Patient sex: M
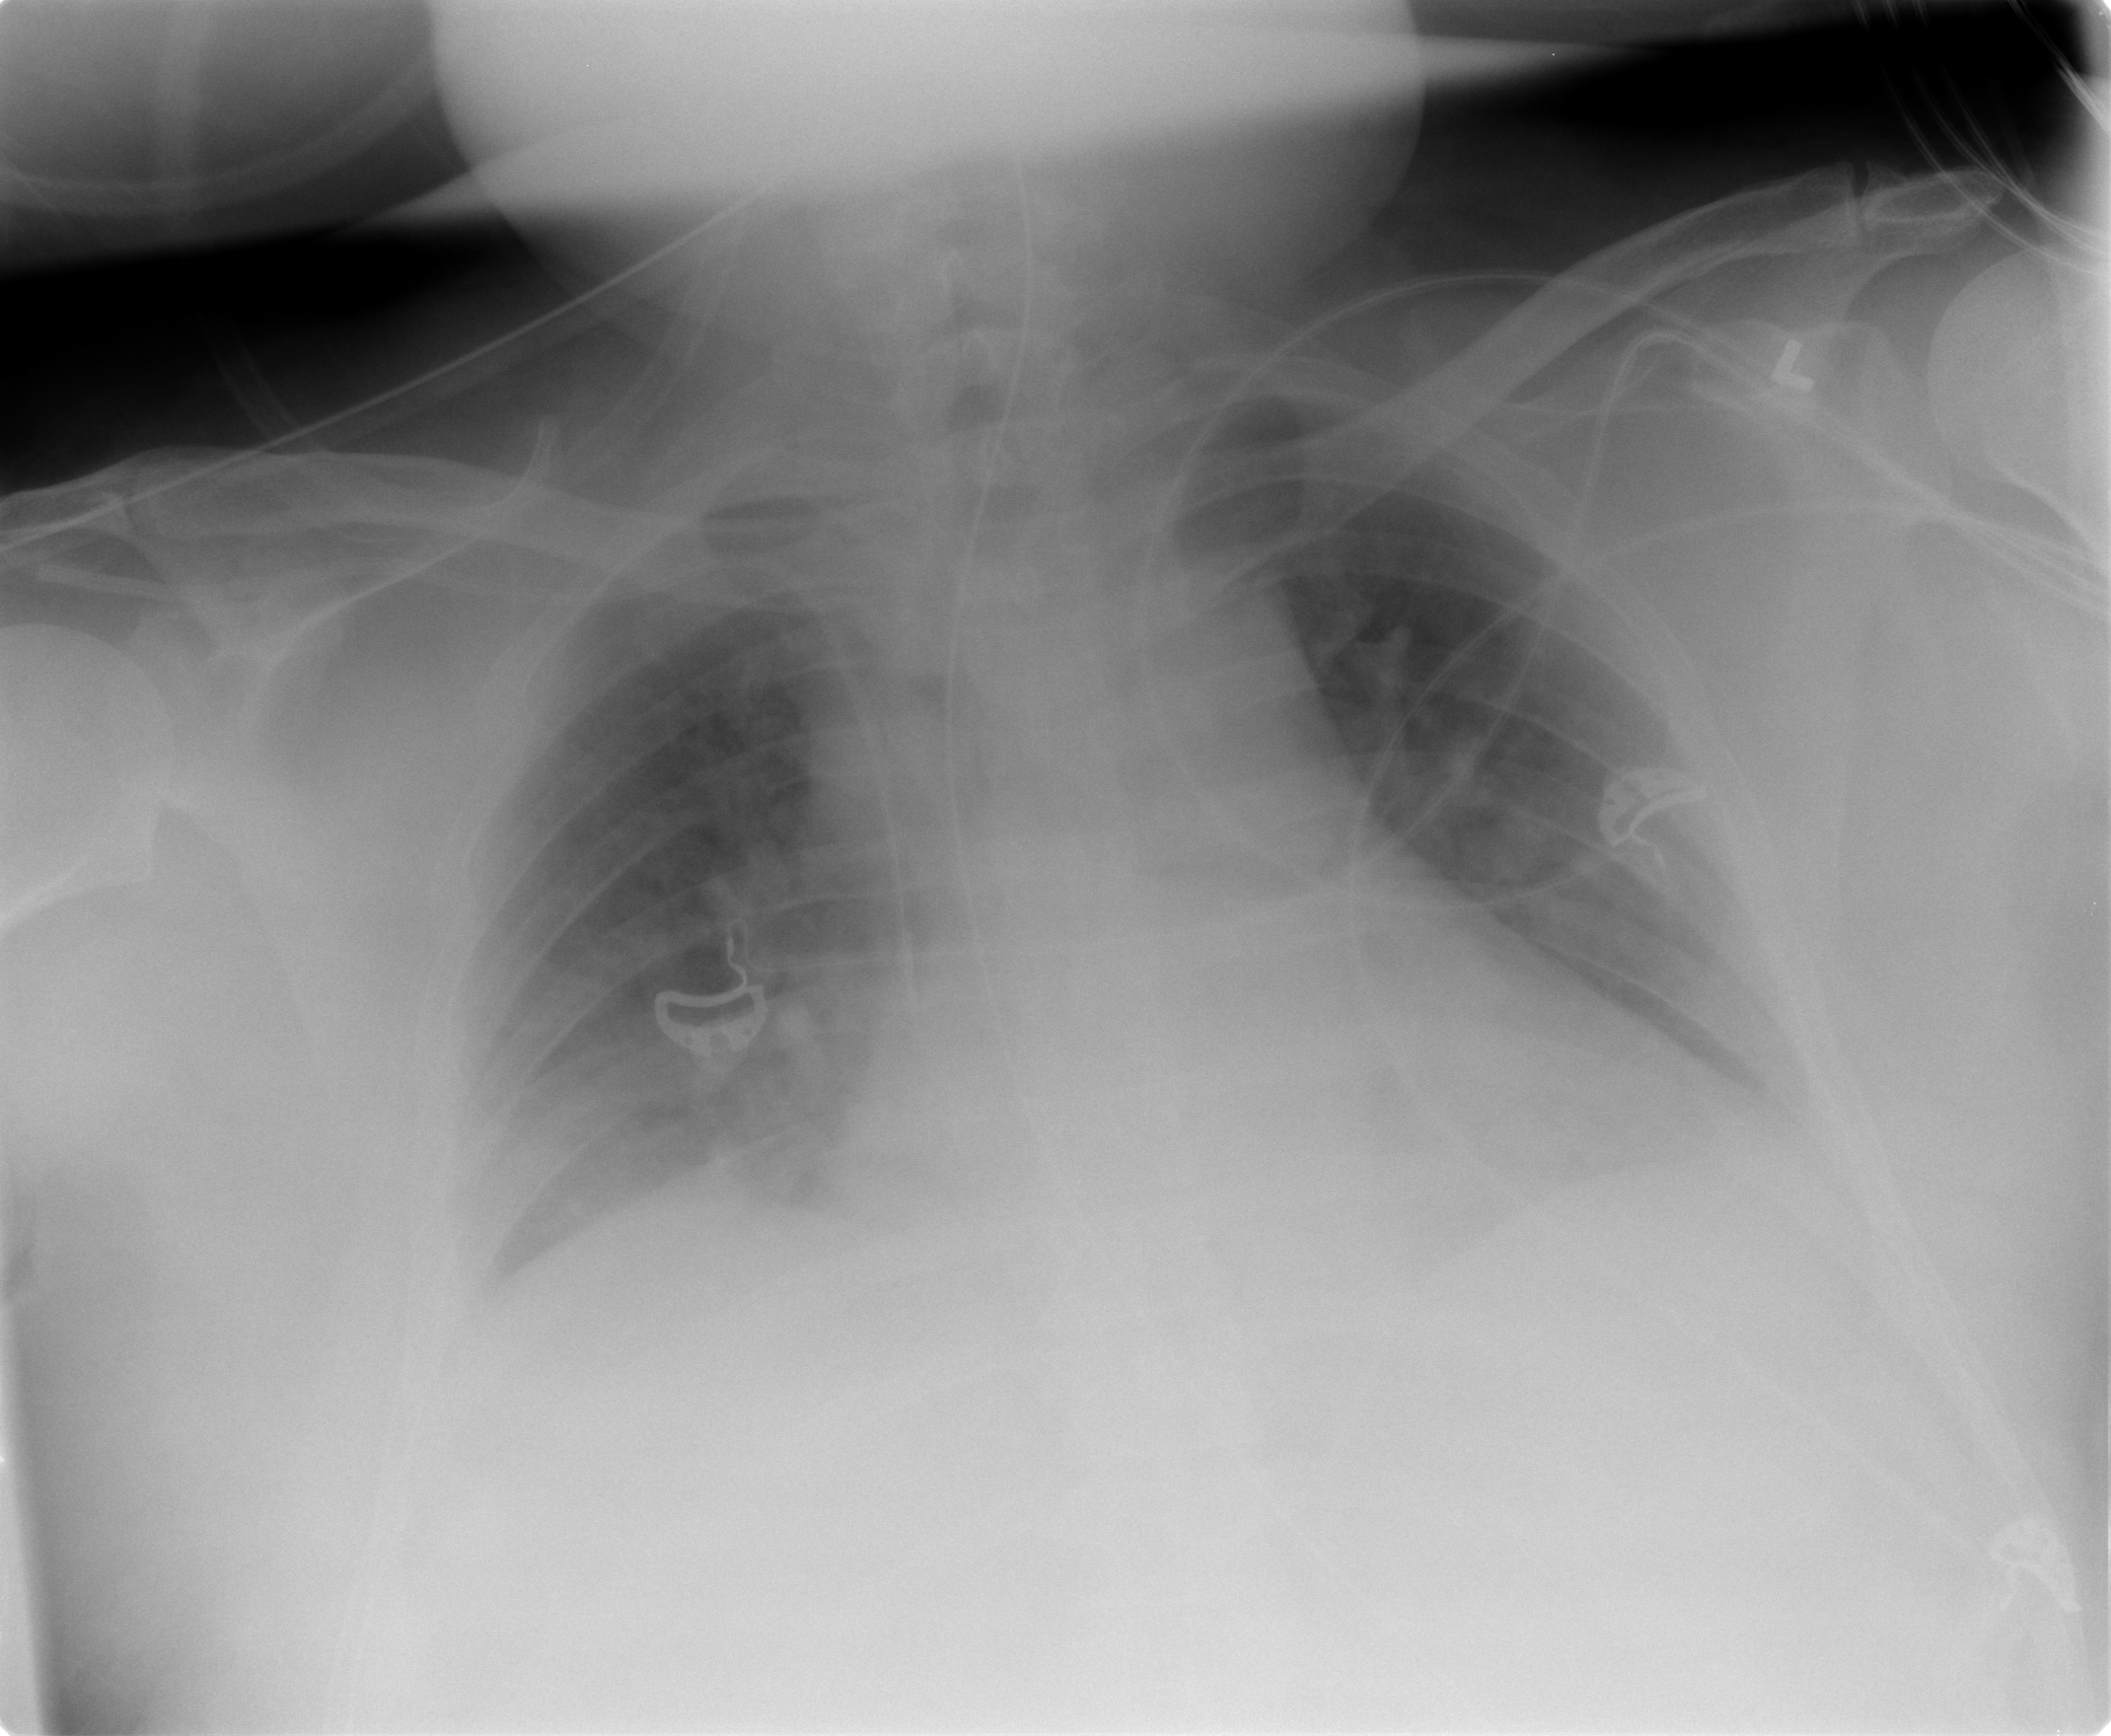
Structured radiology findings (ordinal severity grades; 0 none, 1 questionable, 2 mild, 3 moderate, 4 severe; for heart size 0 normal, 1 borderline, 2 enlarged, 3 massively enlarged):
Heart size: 2
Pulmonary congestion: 1
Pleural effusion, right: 1
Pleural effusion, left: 1
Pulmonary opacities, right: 0
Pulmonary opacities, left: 0
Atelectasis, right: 2
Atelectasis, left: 2